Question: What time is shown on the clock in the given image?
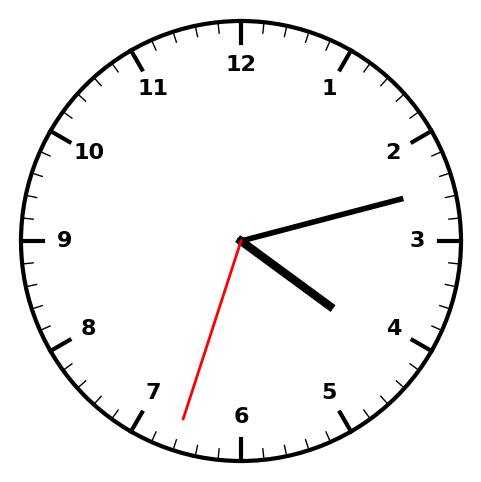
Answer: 04:12:33